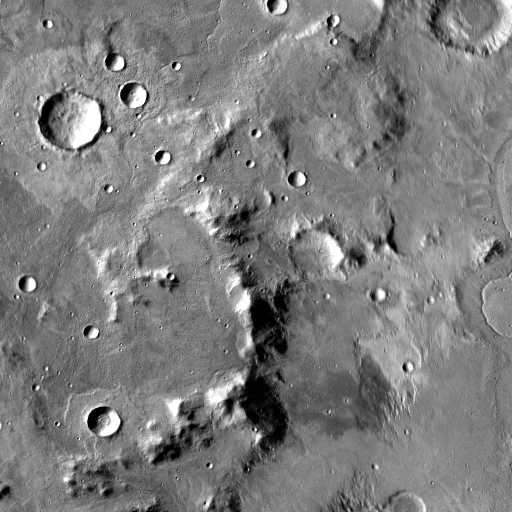
Crater classes present: Background, Other, Buried